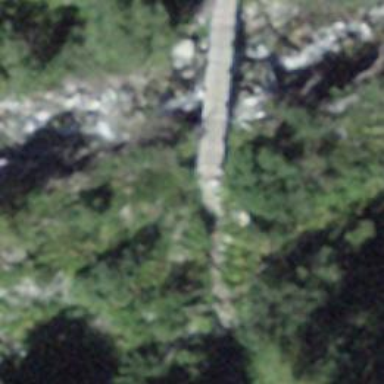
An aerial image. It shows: Path on bridge.